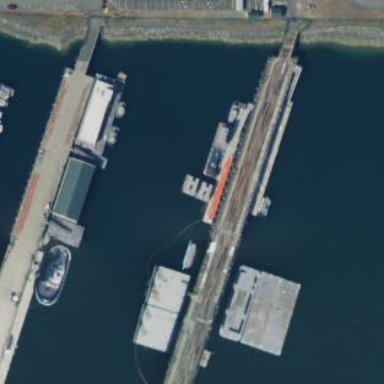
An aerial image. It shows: Man-made pier.